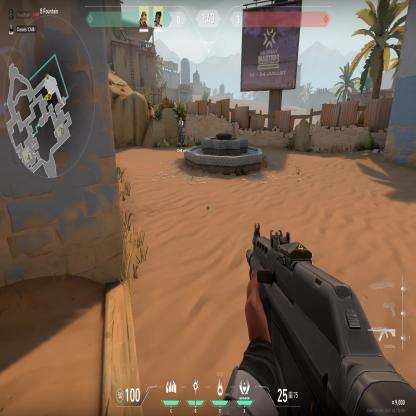
Label: teammate